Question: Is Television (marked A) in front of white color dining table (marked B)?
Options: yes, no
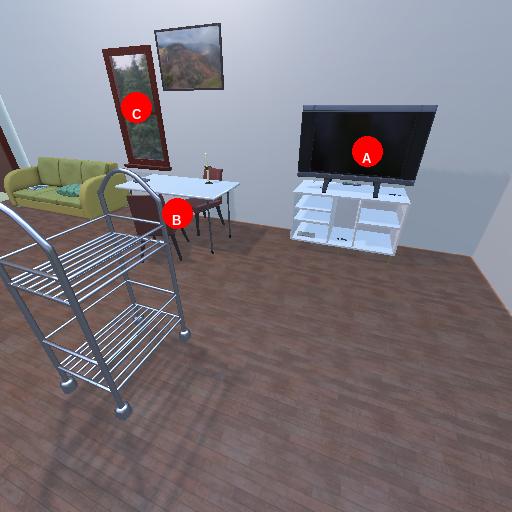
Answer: yes